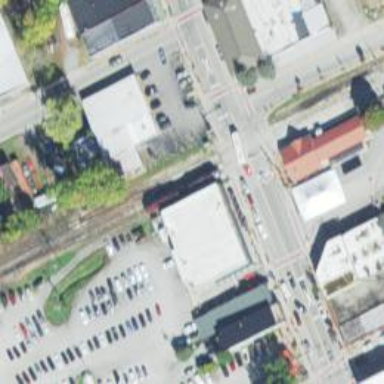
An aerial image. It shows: Level crossing with lights at railway intersection.